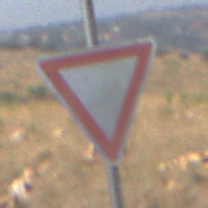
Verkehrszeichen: VorfahrtGewaehren
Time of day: Midday
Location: Outdoor (Nature)
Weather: PartlyCloudy
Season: NotSpecified
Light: Natural